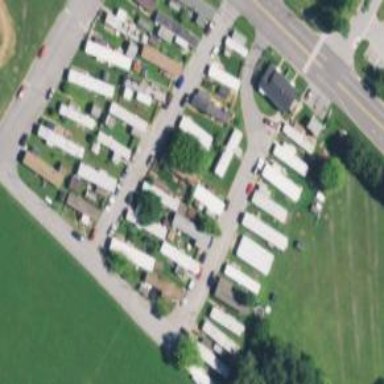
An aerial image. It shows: Residential area consisting of mobile homes.